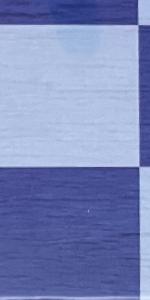
Label: Empty